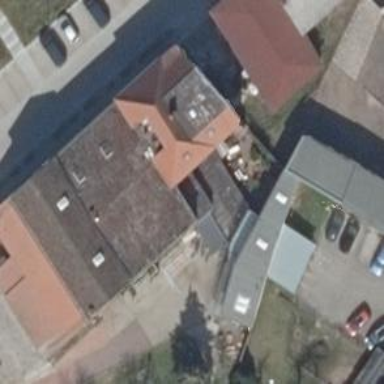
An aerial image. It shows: There is pub in the building.